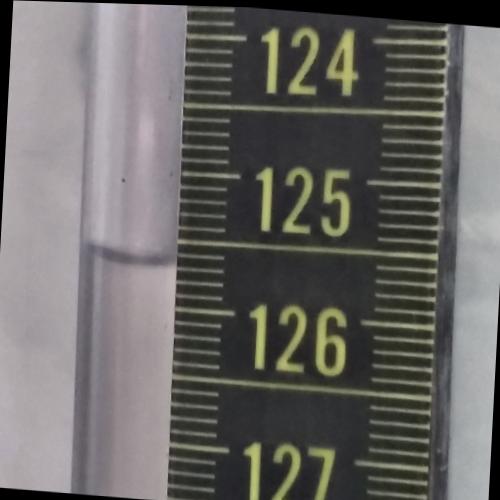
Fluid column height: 125.7 cm